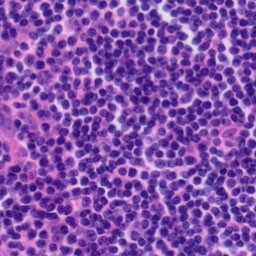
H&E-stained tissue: Tonsil